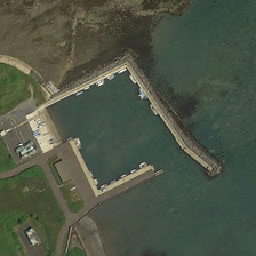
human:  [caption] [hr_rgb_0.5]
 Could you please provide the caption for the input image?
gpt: This is a blue dock.

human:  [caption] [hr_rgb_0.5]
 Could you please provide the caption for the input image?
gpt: is a port with blue water in the center.

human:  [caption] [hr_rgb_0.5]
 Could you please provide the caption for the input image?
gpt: It's a port with blue water in the middle.

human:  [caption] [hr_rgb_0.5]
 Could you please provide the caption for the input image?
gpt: This is a port with blue water in the middle.

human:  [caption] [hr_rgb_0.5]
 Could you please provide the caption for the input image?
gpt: Port with blue water in the center.